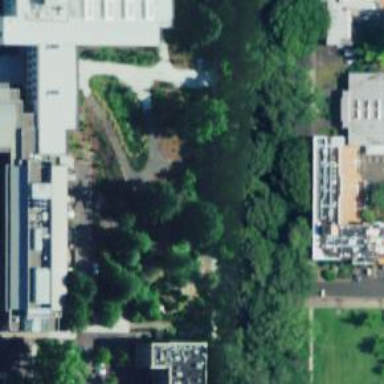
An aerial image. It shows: University building.